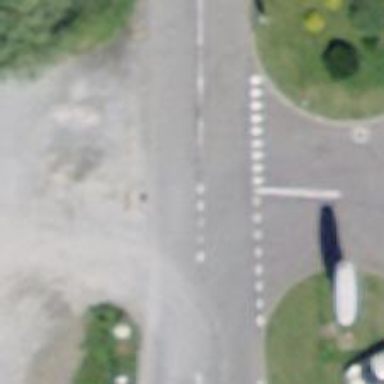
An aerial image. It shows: Unclassified road with asphalt surface.